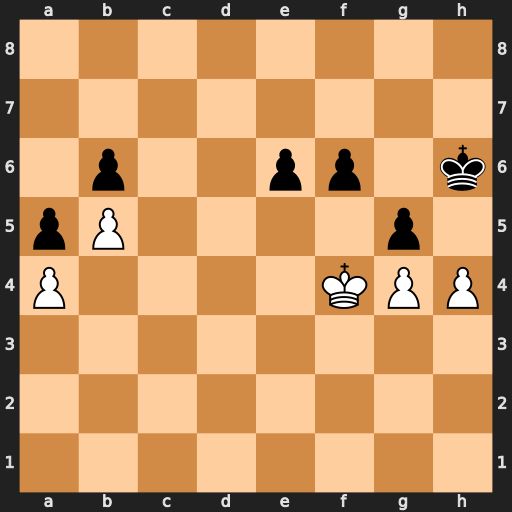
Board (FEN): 8/8/1p2pp1k/pP4p1/P4KPP/8/8/8
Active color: w
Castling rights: -
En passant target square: -
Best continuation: hxg5+ Kg7 gxf6+